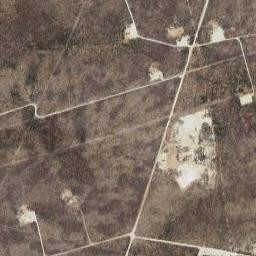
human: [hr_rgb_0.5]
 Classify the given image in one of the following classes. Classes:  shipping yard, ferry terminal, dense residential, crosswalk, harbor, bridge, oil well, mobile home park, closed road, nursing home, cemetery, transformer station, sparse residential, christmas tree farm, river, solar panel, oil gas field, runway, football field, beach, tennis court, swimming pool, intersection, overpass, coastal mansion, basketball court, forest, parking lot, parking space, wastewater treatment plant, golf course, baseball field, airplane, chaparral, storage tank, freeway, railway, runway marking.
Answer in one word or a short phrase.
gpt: oil gas field